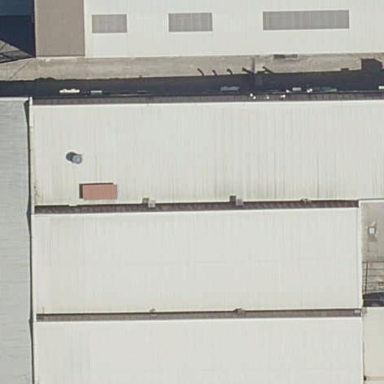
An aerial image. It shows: Industrial building.